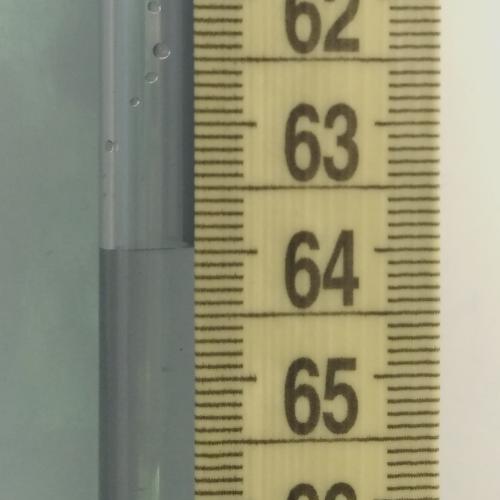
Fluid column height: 64.0 cm